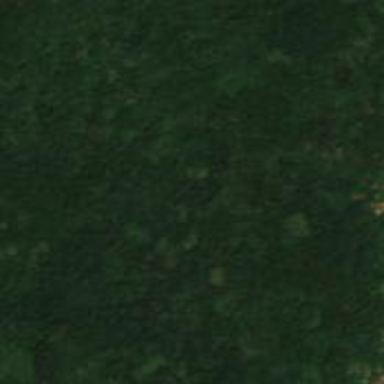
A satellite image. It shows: Beautiful woodland area.